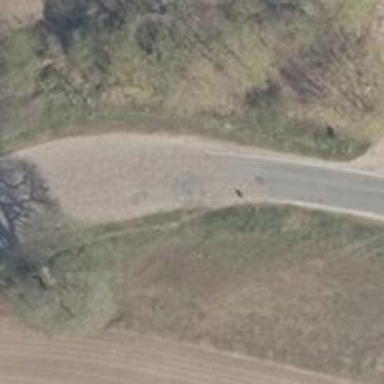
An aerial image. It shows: Secondary road.